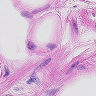
Metastatic tissue present: no